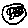
Label: line